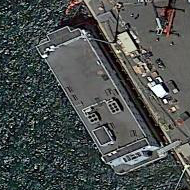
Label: civil